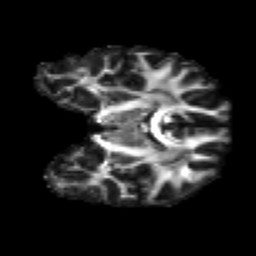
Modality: FA
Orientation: coronal
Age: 22
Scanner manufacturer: siemens
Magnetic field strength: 3 T
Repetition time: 4.52 s
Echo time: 0.084 s